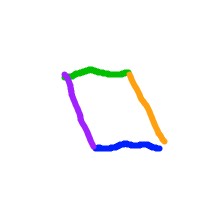
Shape: parallelogram